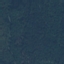
Land use / land cover: Forest